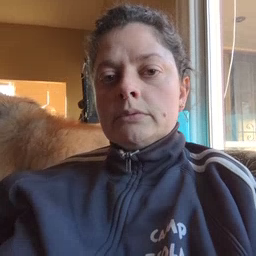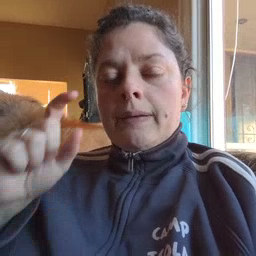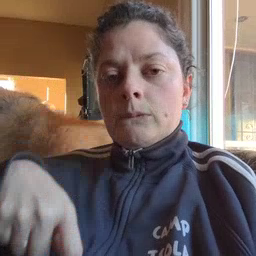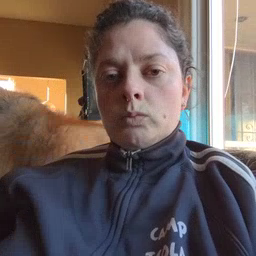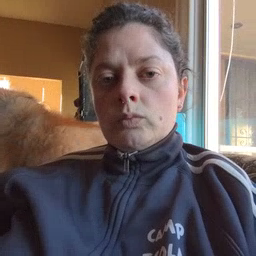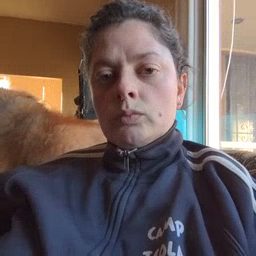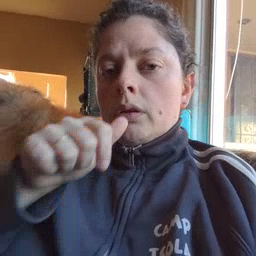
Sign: haveto